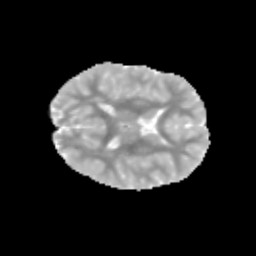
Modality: MD
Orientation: axial
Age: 11
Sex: male
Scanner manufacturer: siemens
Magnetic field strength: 3 T
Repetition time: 3.8 s
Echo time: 0.07 s